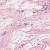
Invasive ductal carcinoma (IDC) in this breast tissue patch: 0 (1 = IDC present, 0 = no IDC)